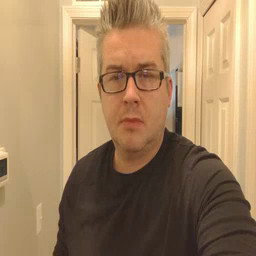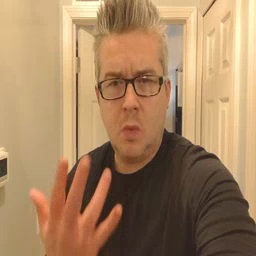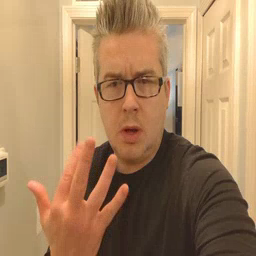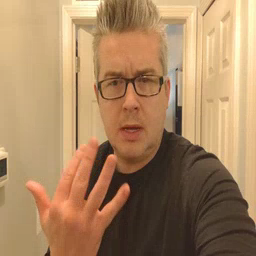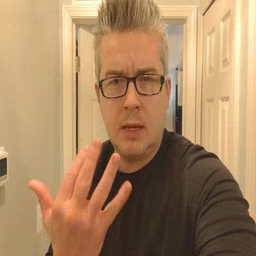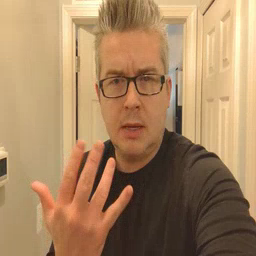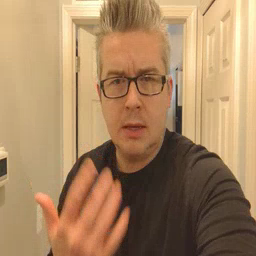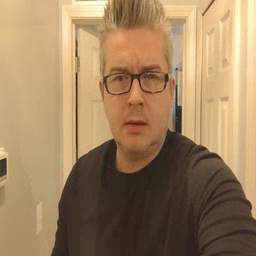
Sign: wait